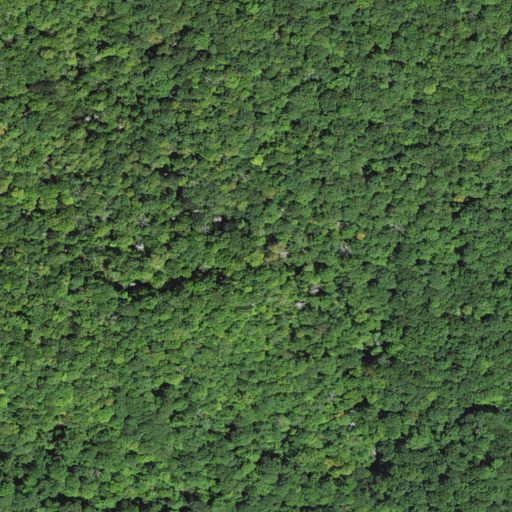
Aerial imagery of valley in North Carolina named Collary Cove containing deciduous forest, mixed forest, evergreen forest, and open development